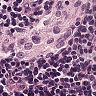
Metastatic tissue present: no